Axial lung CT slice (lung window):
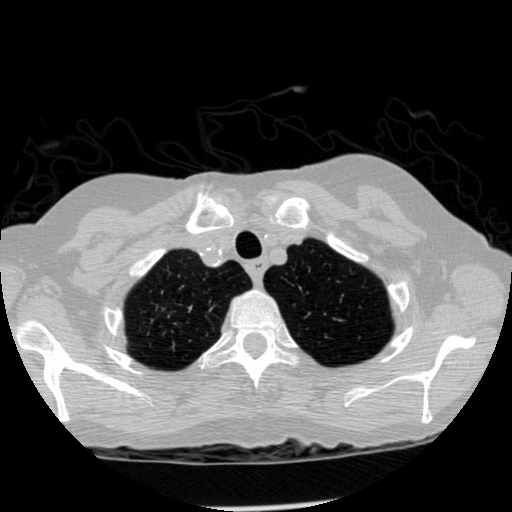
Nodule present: no